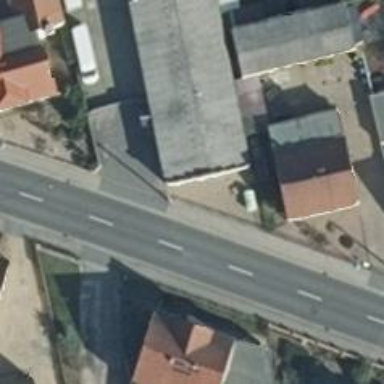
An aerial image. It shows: Secondary road with sidewalks on both sides.